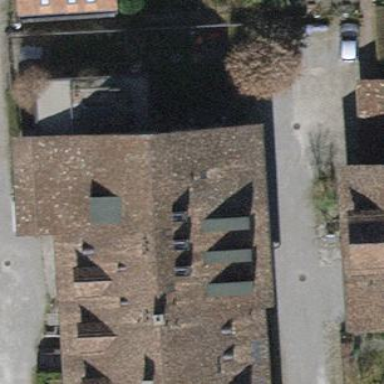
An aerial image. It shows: Building with gabled roof made of roof tiles. The roof is oriented along the structure.